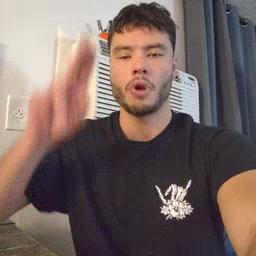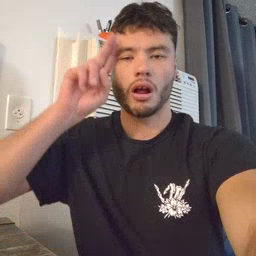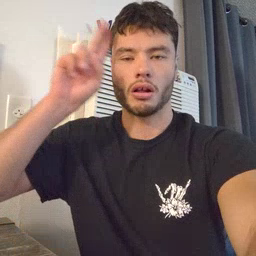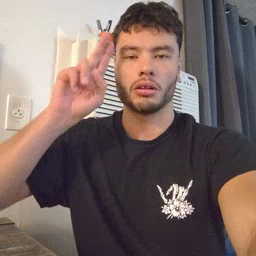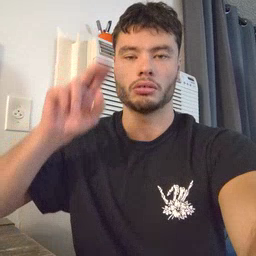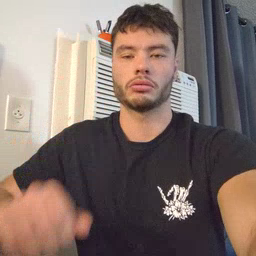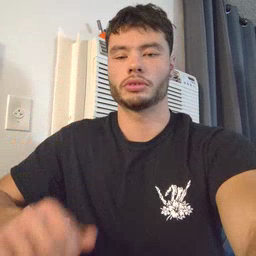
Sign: uncle